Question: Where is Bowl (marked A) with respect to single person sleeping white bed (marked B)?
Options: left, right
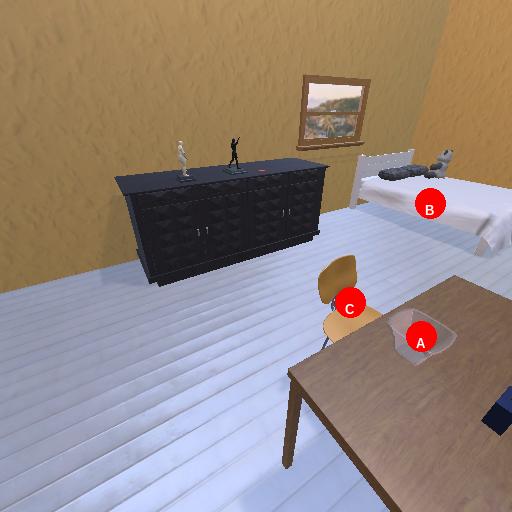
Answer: left